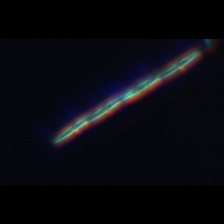
Taxon: Psuedo-nitzschia
Group: Diatoms